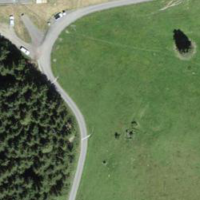
EUNIS habitat code: 23
Species observed at this site:
Petasites albus